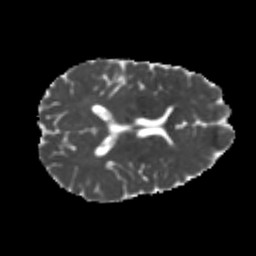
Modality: MD
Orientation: axial
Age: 20
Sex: male
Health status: healthy
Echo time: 0.074 s